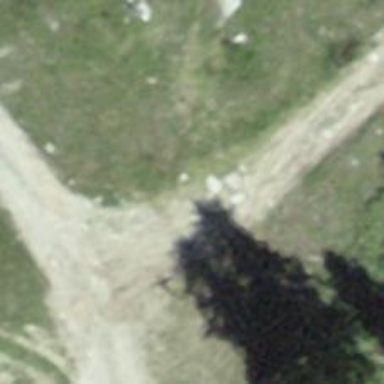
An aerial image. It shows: Downhill track with ground surface of grade 4.